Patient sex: F
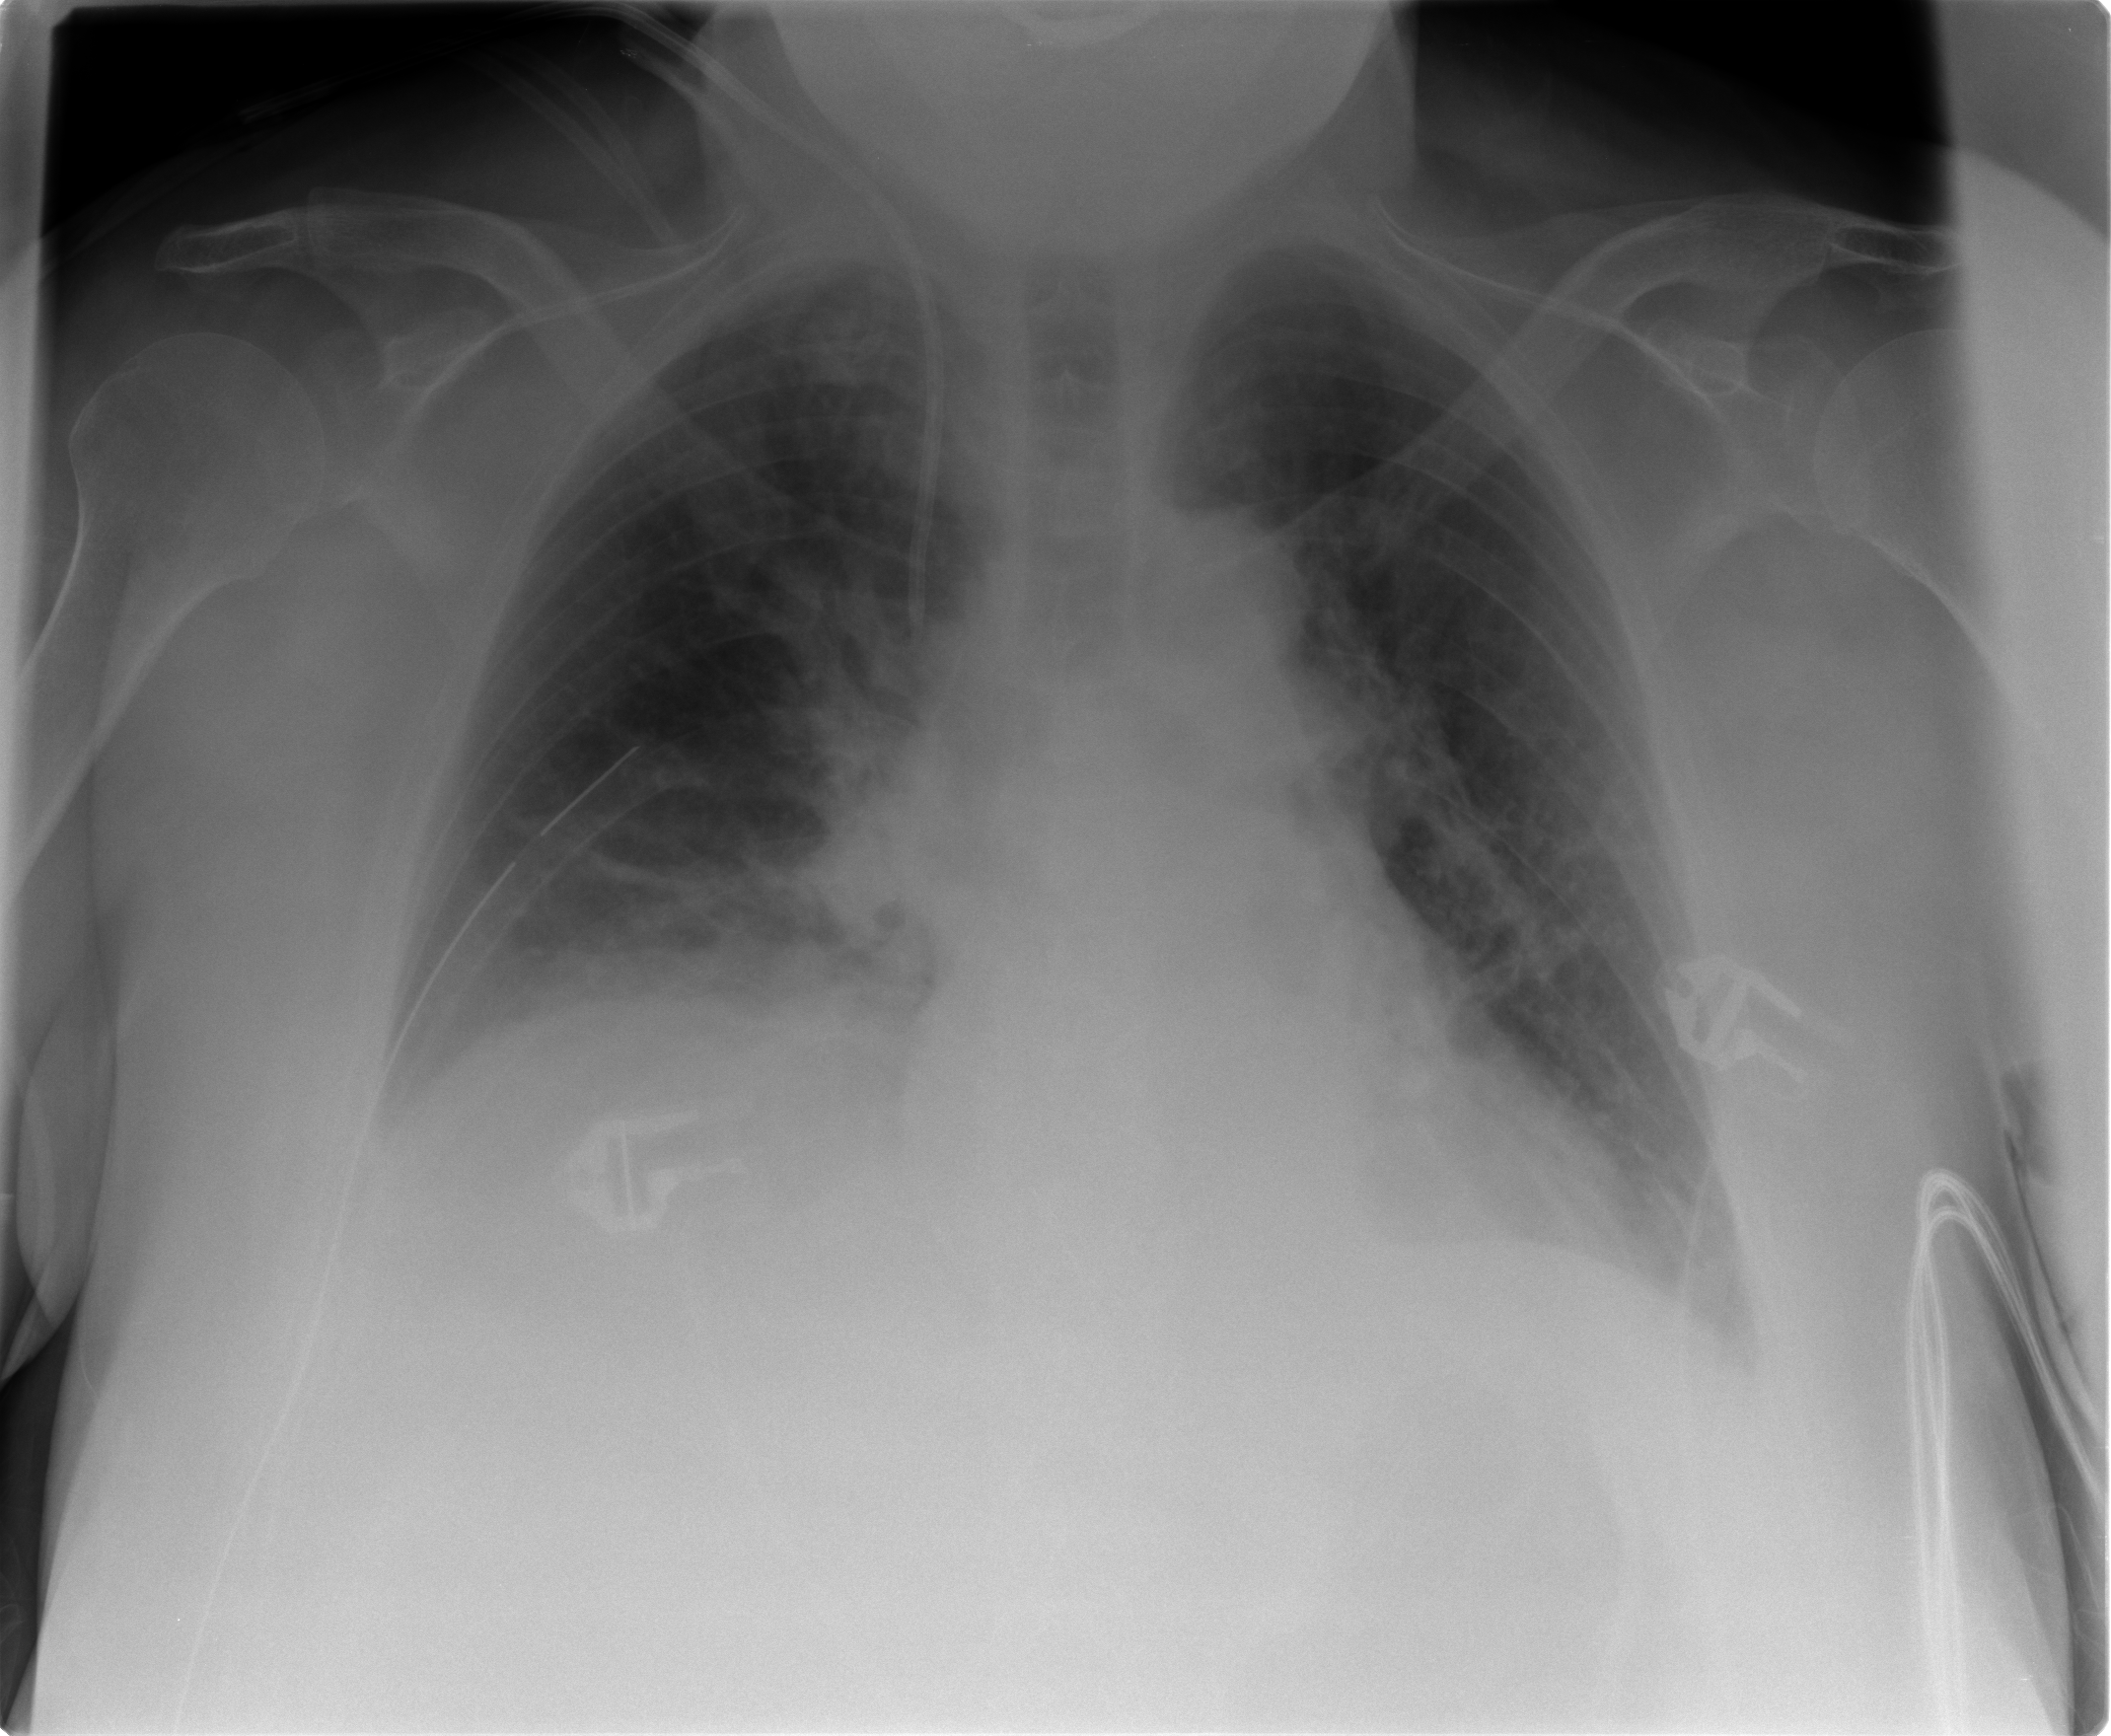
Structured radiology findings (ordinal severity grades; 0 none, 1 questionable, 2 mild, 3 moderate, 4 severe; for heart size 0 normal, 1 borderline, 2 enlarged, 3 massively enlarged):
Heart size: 0
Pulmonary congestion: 2
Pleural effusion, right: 2
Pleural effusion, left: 1
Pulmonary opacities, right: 2
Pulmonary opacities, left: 0
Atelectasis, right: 2
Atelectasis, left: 2